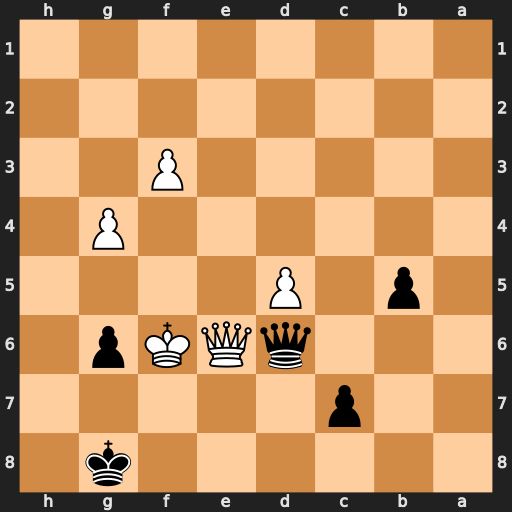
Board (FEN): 6k1/2p5/3qQKp1/1p1P4/6P1/5P2/8/8
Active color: b
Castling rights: -
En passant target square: -
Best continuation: Kf8 f4 b4